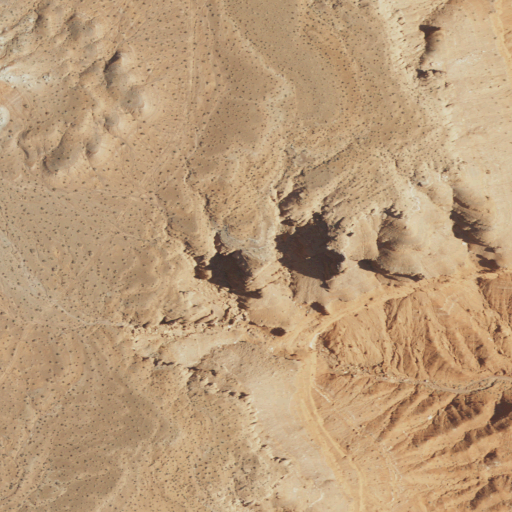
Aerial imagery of cliff(s) in Utah named Red House Cliffs containing barren land, shrub, and grassland